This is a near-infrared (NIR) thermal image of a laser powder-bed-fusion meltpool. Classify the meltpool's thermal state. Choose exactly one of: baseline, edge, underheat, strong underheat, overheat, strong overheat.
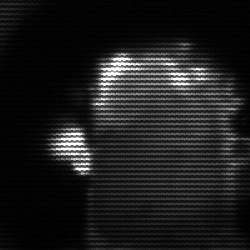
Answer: baseline